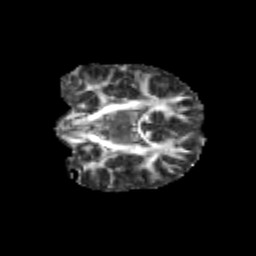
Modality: FA
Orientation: coronal
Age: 9
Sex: male
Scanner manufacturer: siemens
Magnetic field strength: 3 T
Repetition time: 3.8 s
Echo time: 0.07 s